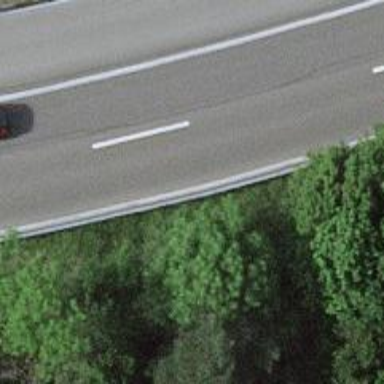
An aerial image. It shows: Asphalt motorway link.